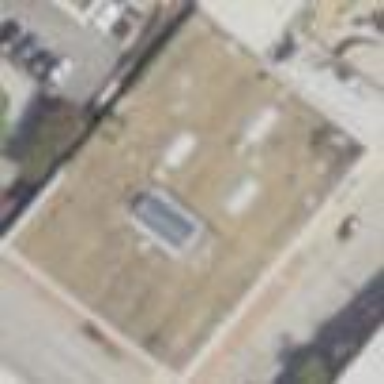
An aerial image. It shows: Commercial building.